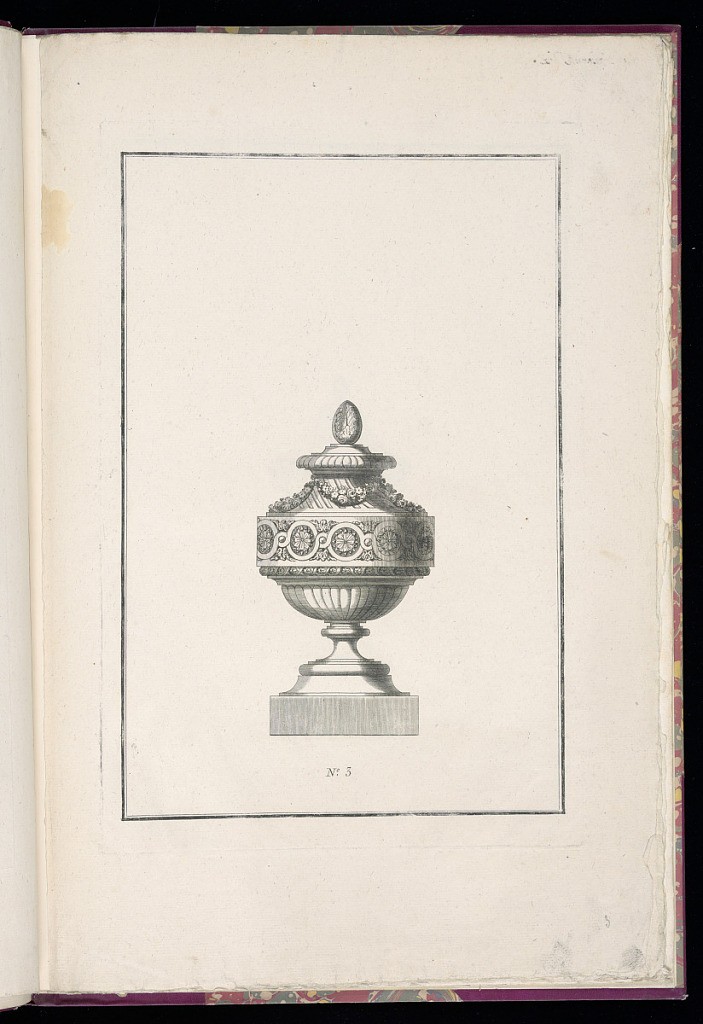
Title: Ornamental Vase Design
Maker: St. G..., active 18th century
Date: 1772-1777
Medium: Engraving on paper
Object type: Print
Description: Lidded vase with an acanthus leaf finial. The vase has a floral garland around the neck, and a band of rosettes around the middle. There is gadrooning at the bottom of the vase. The vase has a thin and tapered foot and is elevated on a low socle. The plate is numbered.